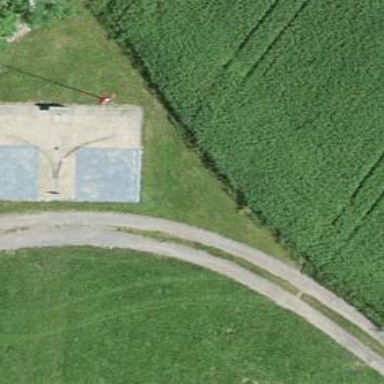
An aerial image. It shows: Driveway with excellent grade track.